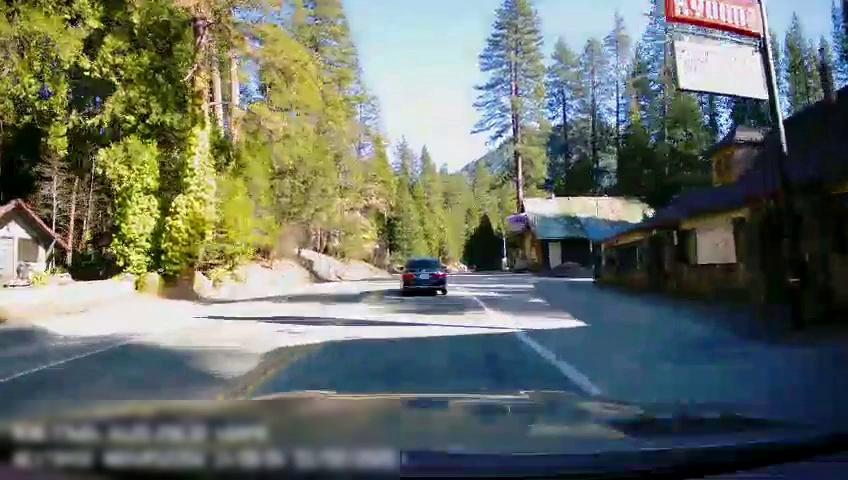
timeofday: Day
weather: Sunny
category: Drivable Space
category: Vehicles | Car
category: Lanes | Opposite Lane
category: Lanes | Current Lane
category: Lanes | Current Lane